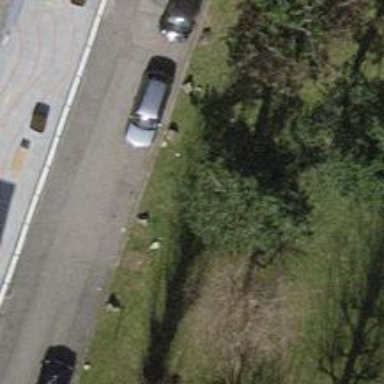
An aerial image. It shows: Parking lane area.